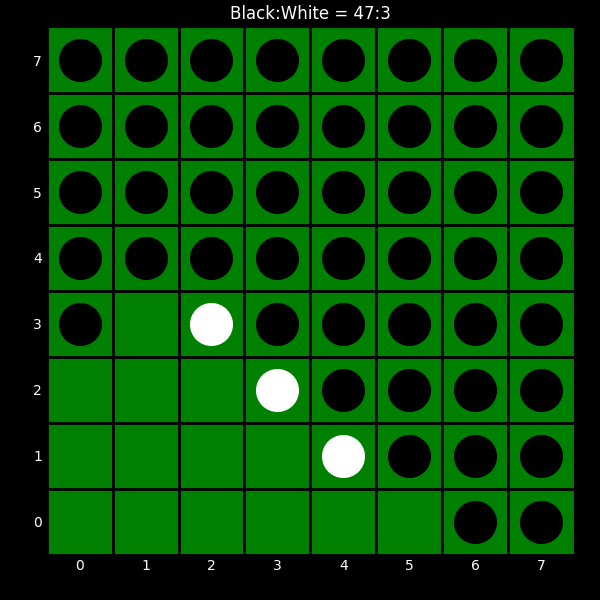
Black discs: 47
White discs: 3